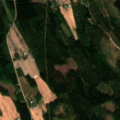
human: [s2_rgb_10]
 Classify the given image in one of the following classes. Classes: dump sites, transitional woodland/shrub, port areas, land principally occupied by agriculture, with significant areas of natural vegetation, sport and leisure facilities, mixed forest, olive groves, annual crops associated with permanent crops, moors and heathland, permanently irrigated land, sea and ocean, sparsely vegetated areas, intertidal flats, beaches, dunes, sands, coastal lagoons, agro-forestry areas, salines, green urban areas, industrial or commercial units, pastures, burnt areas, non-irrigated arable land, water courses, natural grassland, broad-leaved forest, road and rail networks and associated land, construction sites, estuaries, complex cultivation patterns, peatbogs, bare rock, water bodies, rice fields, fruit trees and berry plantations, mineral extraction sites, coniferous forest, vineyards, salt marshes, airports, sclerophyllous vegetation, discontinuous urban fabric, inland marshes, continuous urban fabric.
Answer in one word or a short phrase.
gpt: non-irrigated arable land, land principally occupied by agriculture, with significant areas of natural vegetation, coniferous forest, mixed forest, transitional woodland/shrub